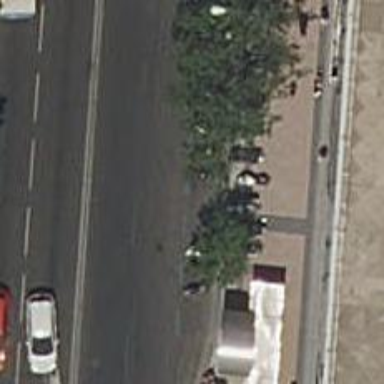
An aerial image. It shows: Motorcycle parking facility.